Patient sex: F
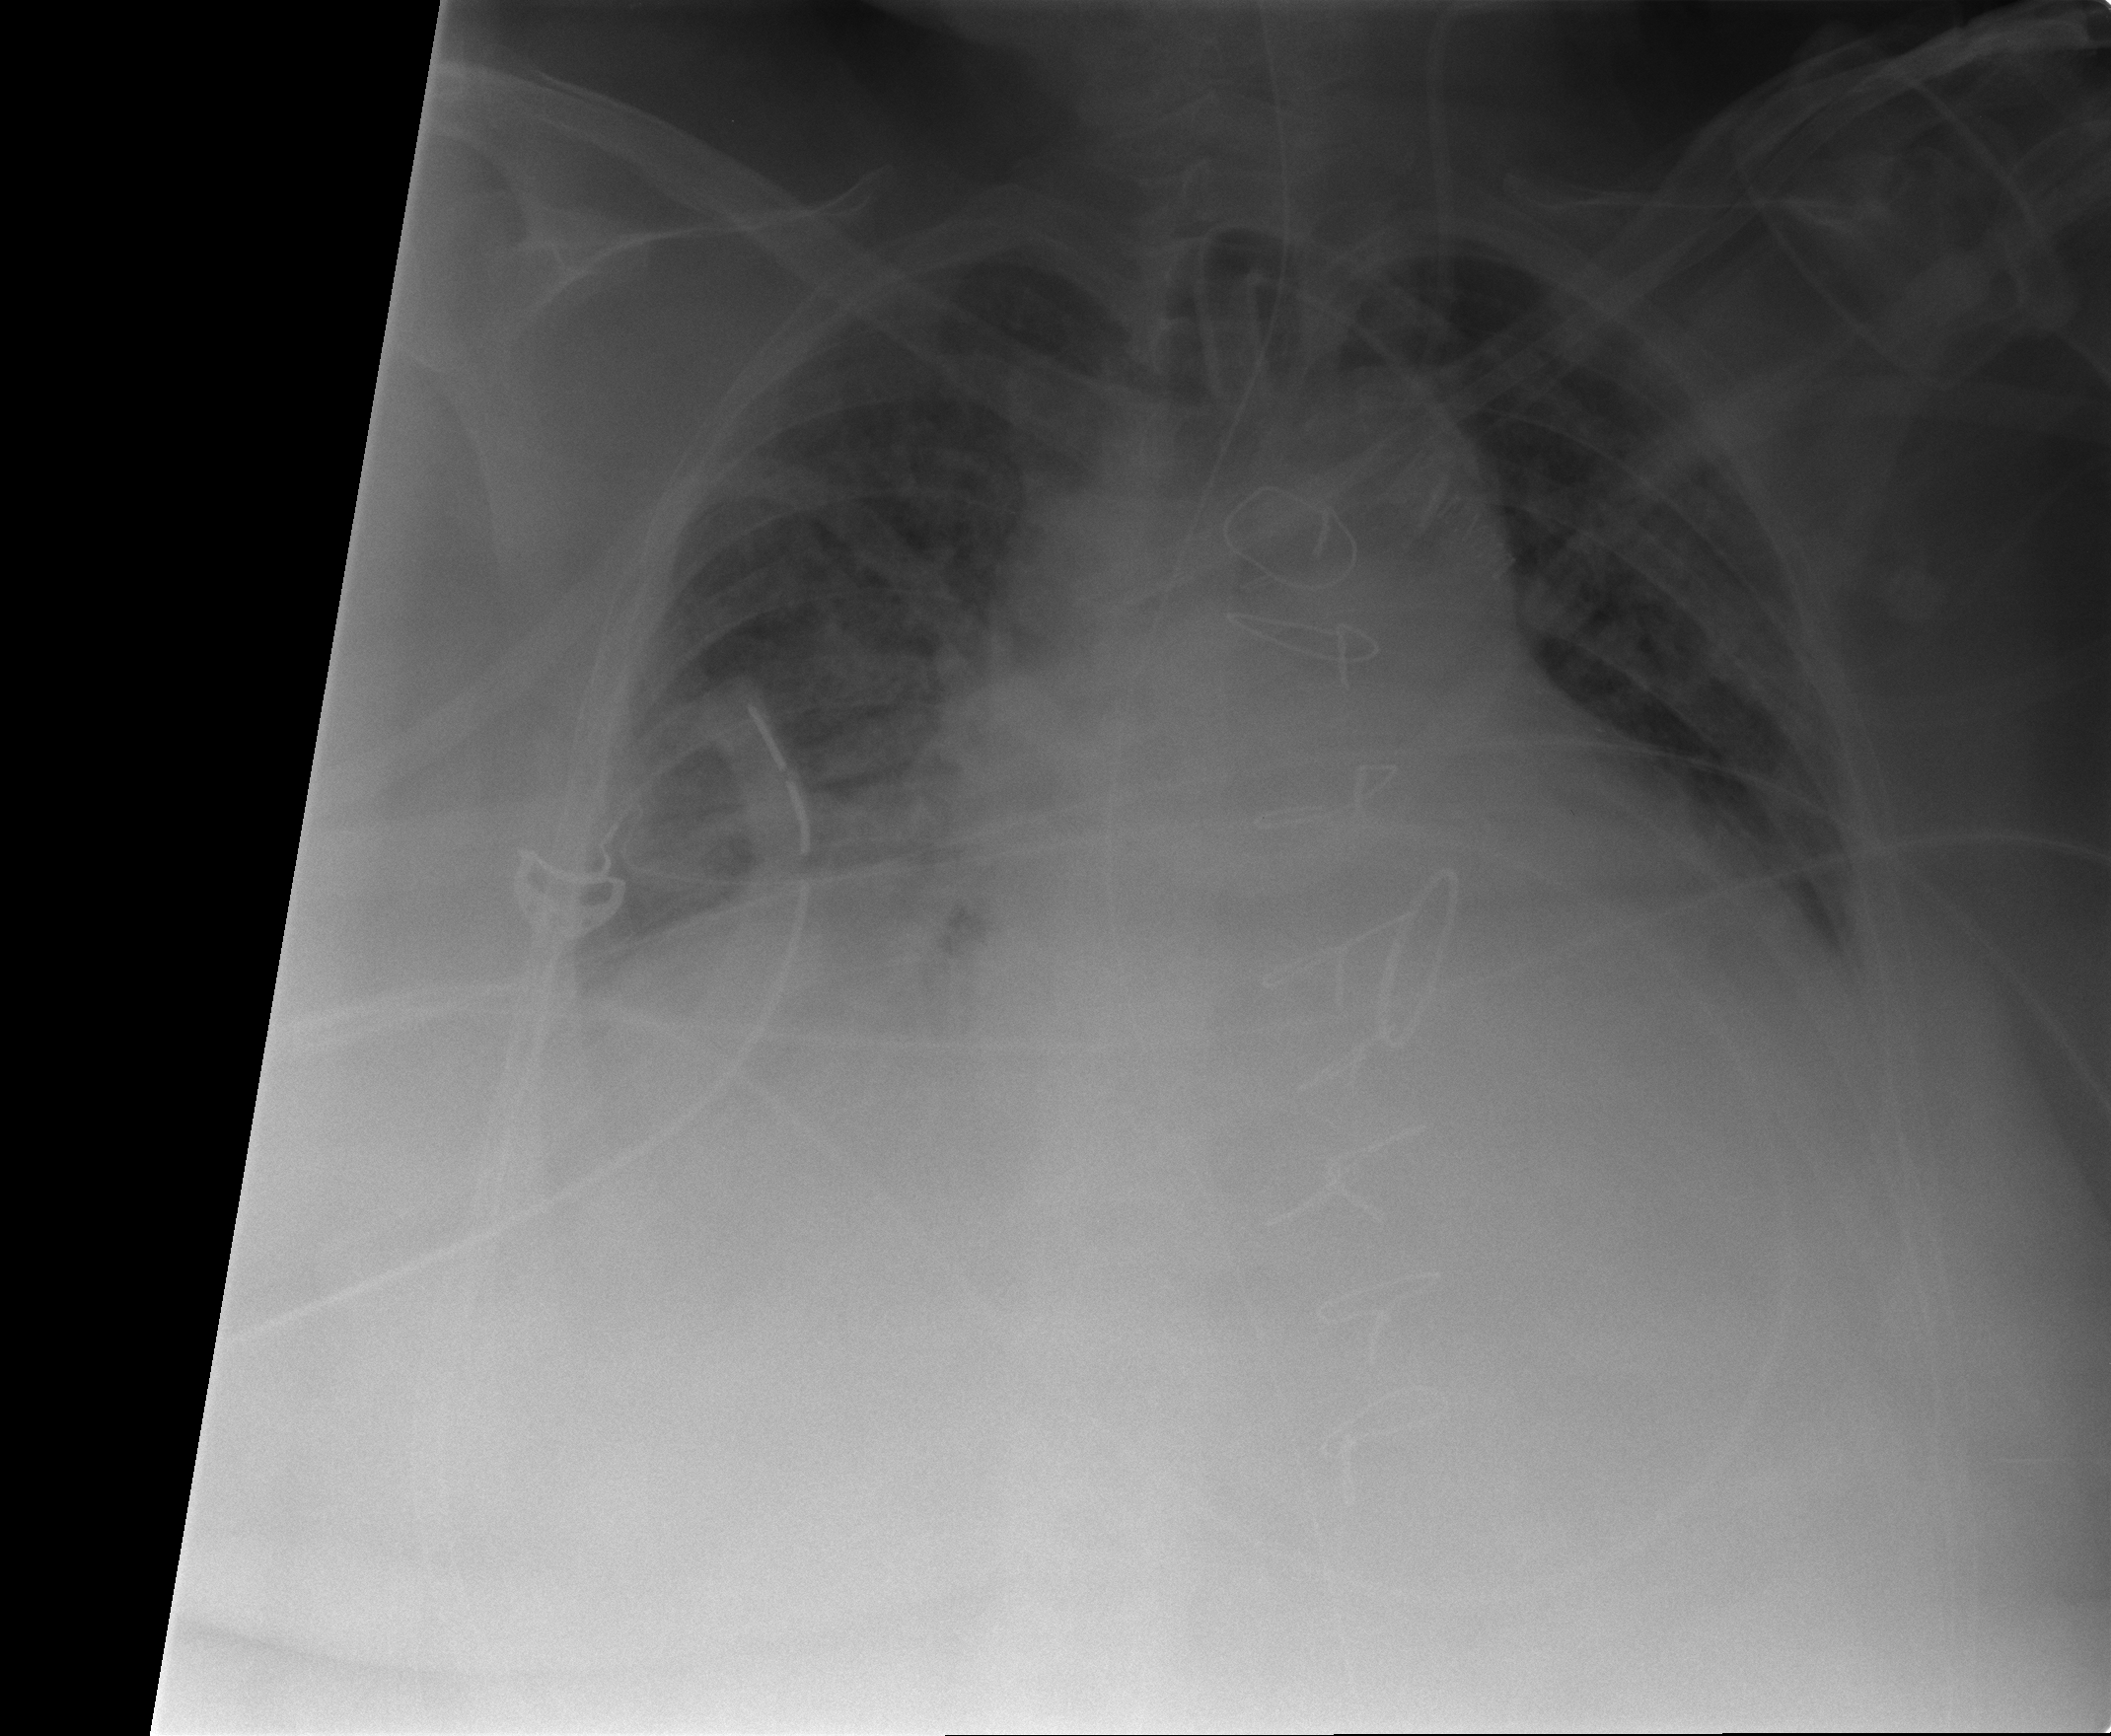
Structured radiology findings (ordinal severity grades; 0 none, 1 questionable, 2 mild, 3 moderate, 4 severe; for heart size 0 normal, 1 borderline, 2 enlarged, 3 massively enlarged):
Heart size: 2
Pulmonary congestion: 1
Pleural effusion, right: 1
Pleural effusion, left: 0
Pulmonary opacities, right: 0
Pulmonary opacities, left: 2
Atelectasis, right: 2
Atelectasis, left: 1